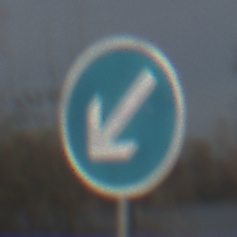
Verkehrszeichen: VorgeschriebeneVorbeifahrtLinks
Umgebung: Outdoor, Nature
Tageszeit: MorningAfternoon
Wetter: PartlyCloudy
Licht: Natural
Jahreszeit: NotSpecified
Kontrast: HighContrast